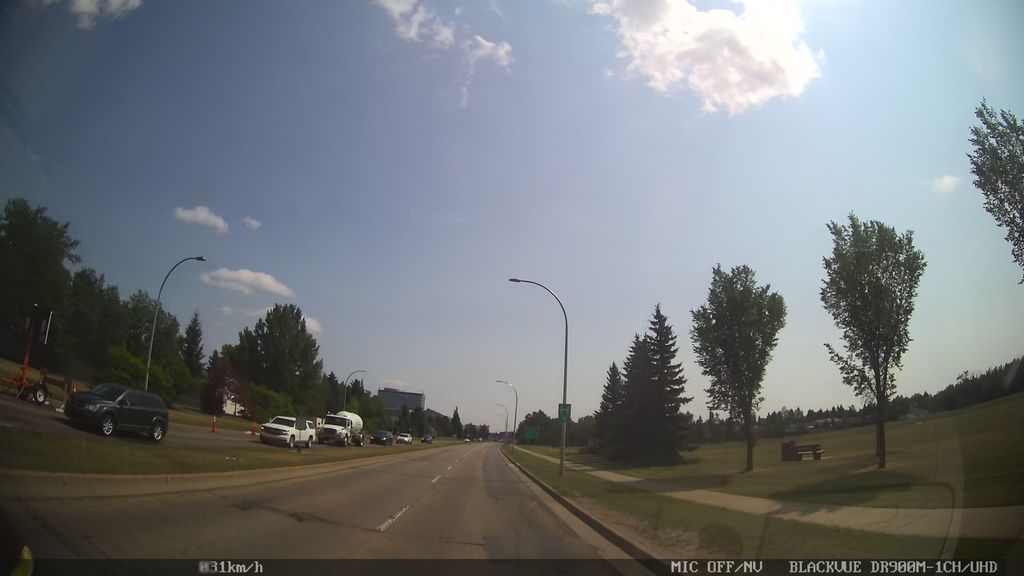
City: edmonton